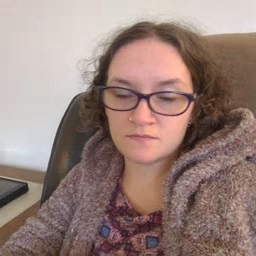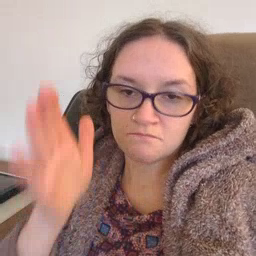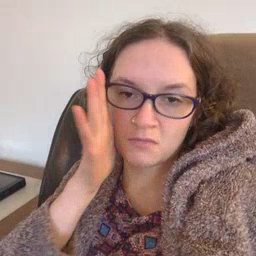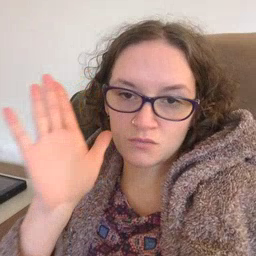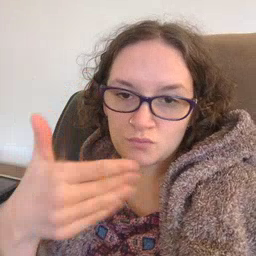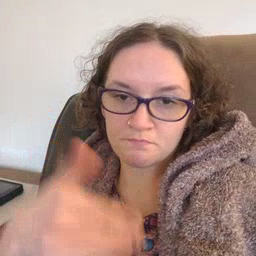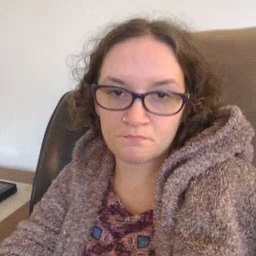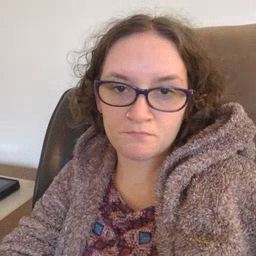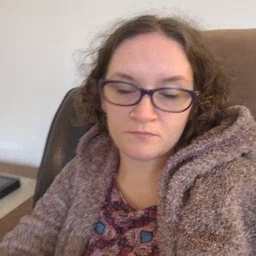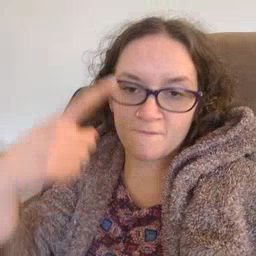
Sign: bedroom